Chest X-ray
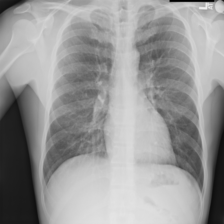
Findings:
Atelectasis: negative
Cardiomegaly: negative
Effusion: negative
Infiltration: negative
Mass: negative
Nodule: negative
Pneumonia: negative
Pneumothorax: negative
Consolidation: negative
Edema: negative
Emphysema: negative
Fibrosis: negative
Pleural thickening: negative
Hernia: negative